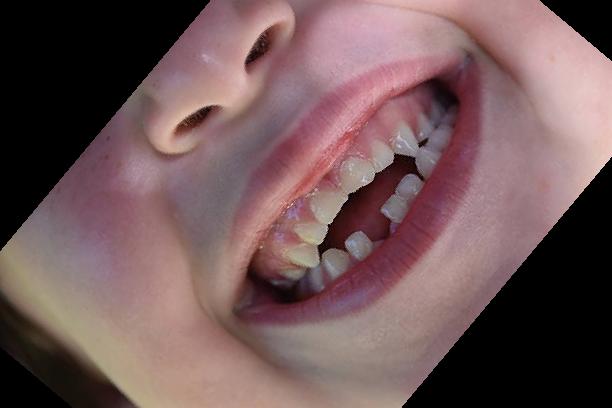
Condition: hypodontia